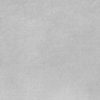
Label: dusty